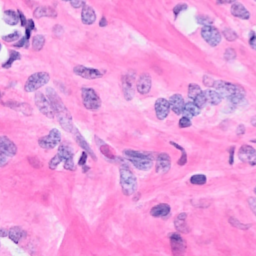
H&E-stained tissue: Breast